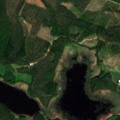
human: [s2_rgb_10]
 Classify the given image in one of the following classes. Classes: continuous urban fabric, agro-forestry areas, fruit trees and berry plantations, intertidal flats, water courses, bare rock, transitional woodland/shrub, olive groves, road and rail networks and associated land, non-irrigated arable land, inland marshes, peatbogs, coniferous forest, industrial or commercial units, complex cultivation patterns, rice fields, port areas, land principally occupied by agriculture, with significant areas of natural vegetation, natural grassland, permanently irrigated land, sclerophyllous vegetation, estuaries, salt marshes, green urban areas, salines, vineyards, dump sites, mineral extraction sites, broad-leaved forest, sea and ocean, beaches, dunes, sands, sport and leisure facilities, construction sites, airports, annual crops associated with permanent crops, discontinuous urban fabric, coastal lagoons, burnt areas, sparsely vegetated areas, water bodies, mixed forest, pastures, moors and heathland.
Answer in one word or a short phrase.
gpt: non-irrigated arable land, coniferous forest, mixed forest, inland marshes, water bodies